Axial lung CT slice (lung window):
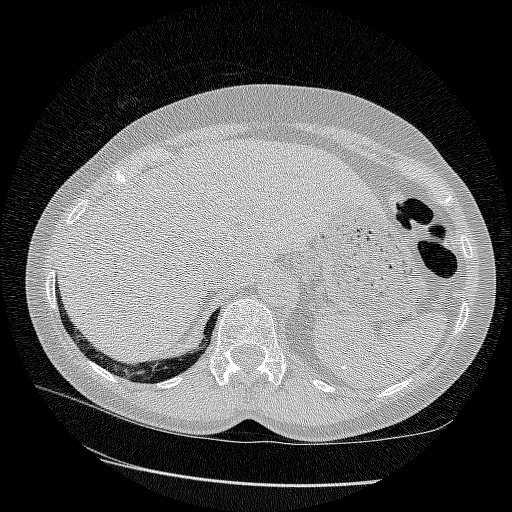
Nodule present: no